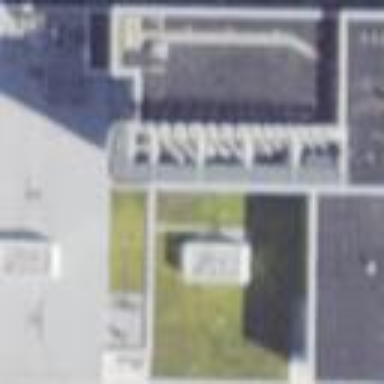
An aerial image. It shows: Section of hospital building.